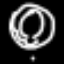
Label: donut